Question: Here is my 'PROCEDURE' on the model:
'''
CREATE DEFINER='root'@'localhost' PROCEDURE 'service_tasks_read'(
IN i_user_id INT(255))
BEGIN
SELECT * FROM tasks LEFT JOIN projects ON tasks.project_id = projects.id WHERE projects.manage_user_id = i_user_id;
END
'''
Here is the running sample result:

Here is the storedprocedure's model:
'''
public function service_tasks_read($aUserId)
{
$r_result = $this->db->query("CALL service_tasks_read('".$aUserId."')");
return $r_result;
}
'''
So, when I print it back in my controller like this:
'''
$aData = $CI->storedprocedure->service_tasks_read($aUserId);
for($i = 0; $i < $aData->num_rows(); $i++)
{
echo('$i '.$i.': ');
print_r($aData->_fetch_assoc($i));
echo('<br/>');
}
'''
Here is the result:
'''
$i 0: Array (
[id] => 3
[project_id] => 3
[name] => #SYS#_DEFAULT
[status] => 0
[due_datetime] => 2013
[manage_user_id] => 47
)
$i 1: Array (
[id] => 3
[project_id] => 3
[name] => #SYS#_DEFAULT
[status] => 0
[due_datetime] => 2013
[manage_user_id] => 47
)
$i 2: Array (
[id] => 3
[project_id] => 3
[name] => #SYS#_DEFAULT
[status] => 0
[due_datetime] => 2013
[manage_user_id] => 47
)
$i 3: Array (
[id] => 3
[project_id] => 3
[name] => #SYS#_DEFAULT
[status] => 0
[due_datetime] => 2013
[manage_user_id] => 47
)
'''
It can't show me back the 'id,project_id,name, status,due_datetime' in the tasks table. What did I do wrong? Thanks.
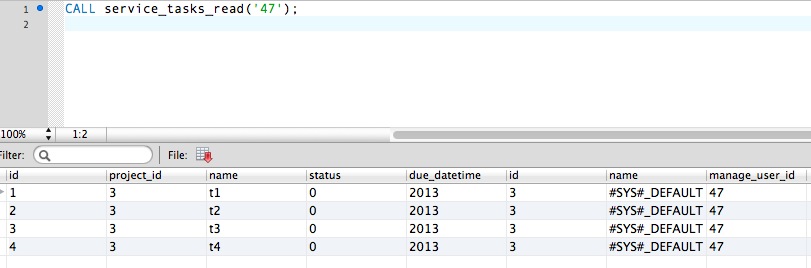
Answer: You can simply return the result in object format
'''
public function service_tasks_read($aUserId)
{
$r_result = $this->db->query("CALL service_tasks_read('".$aUserId."')");
return $r_result->result(); // for array $r_result->result_array();
}
'''